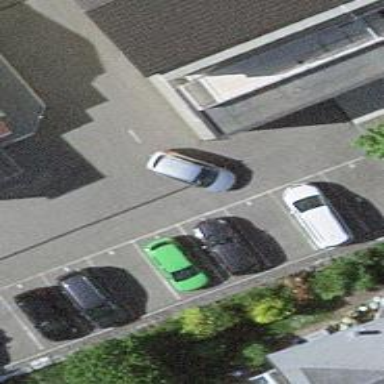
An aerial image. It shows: Asphalt parking aisle along service road.